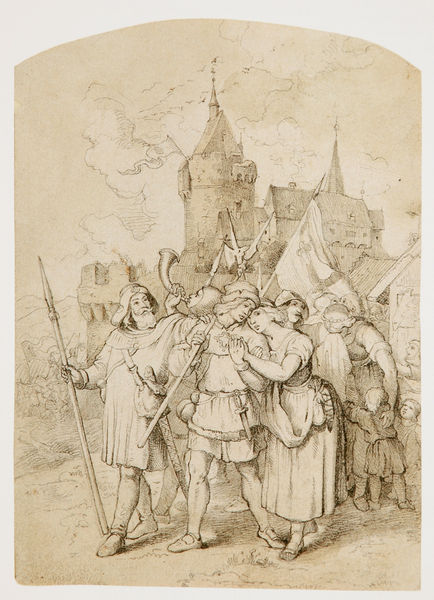
Titel: Abschied der Kreuzfahrer
Künstler: Ludwig Richter
Standort: Schweinfurt
Institution: Museum Georg Schäfer
Schlagwörter: gruppe, himmel, kampf, mann, weiß, wolken, aquarell, frauen, landschaft, menschen, stadt, bar, braun, fenster, frau, grau, hut, kleid, männer, schwarz, skizze, zeichnung, dach, gebäude, gras, haus, schloss, weg, wolke, beige, bart, bärte, richter, kleidung, trauer, horn, instrument, häuser, vögel, kirche, familie, kind, paar, musik, bauern, kinder, turm, schürze, liebe, fahnen, stab, fahne, flagge, zug, dorf, dächer, grafik, graphik, sepia, romantik, krieg, lanze, bauer, flucht, laviert, tusche, burg, kreuz, türme, abschied, druck, radierung, stich, militär, schwert, säbel, waffen, volk, bleistift, ritter, heer, tracht, axt, leid, sage, mittelalter, märchen, krieger, lanzen, prozession, fanfaren, speer, speere, hörner, kreig, posaune, kupferstich, auszug, vertreibung, musikant, hausdach, trompete, spieß, siegeszug, bläser, menschenhaufen, kriegszug, krummhorn, landser, söldner, insturment